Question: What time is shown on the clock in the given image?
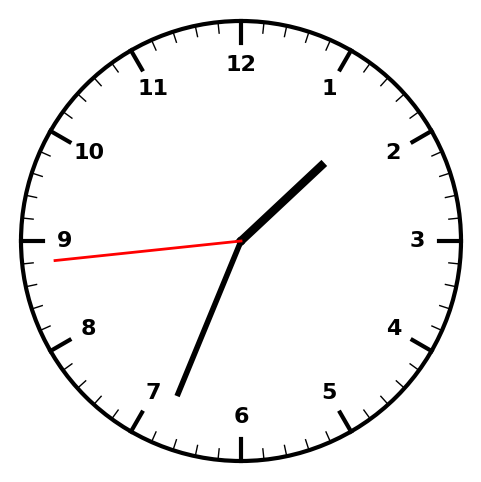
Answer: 01:33:44